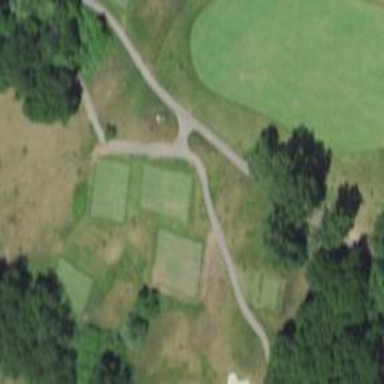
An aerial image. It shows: Path designated for golf carts.